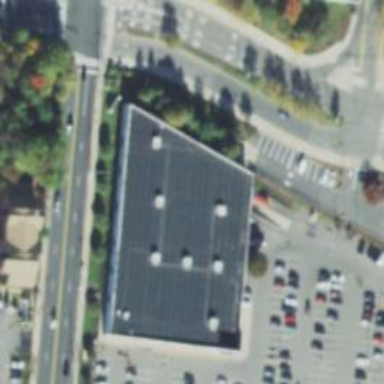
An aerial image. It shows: Retail building.